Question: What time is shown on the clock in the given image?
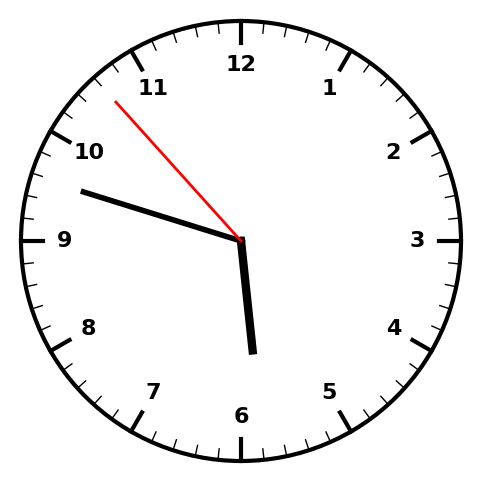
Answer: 05:47:53